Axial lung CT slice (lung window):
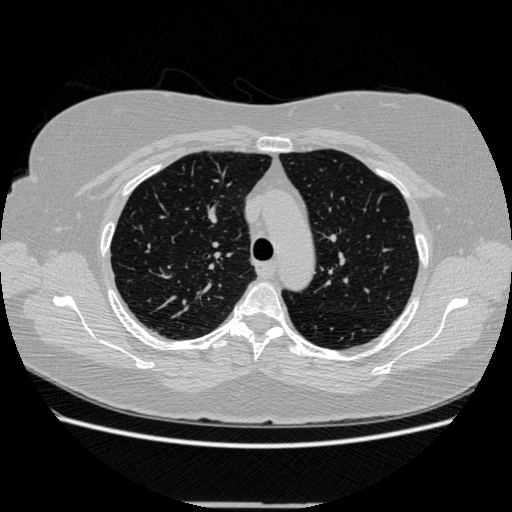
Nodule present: no